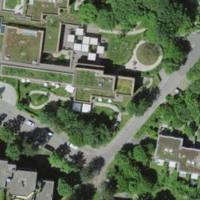
EUNIS habitat code: 54
Species observed at this site:
Cotinus coggygria